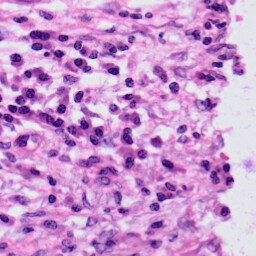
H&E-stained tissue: Skin